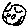
Label: moon